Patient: sex M, age 35
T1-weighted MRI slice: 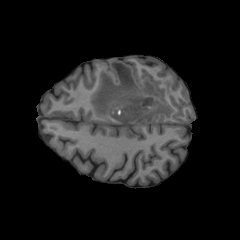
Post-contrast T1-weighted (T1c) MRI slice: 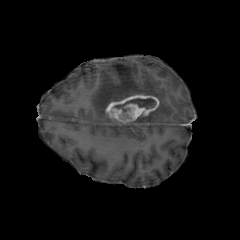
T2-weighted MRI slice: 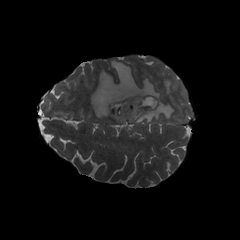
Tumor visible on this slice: yes
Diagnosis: Glioblastoma, IDH-wildtype
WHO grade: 4